Question: Can anybody tell me why this example doesn't work when I try to add a float in one of the columns?
It produces a type error () in the line at the bottom (<URL>.

: I narrowed it down. My operating system displays the float with a comma (3,2) for the decimals, but python uses a dot (3.2) for decimals. Is there an easy solution within the code, that allows the program to work on either operating system setting?
'''
from gi.repository import Gtk
class CellRendererTextWindow(Gtk.Window):
def __init__(self):
Gtk.Window.__init__(self, title="CellRendererText Example")
self.set_default_size(200, 200)
self.liststore = Gtk.ListStore(str, float)
self.liststore.append(["Measurement 1", 3.2])
self.liststore.append(["Measurement 2", 2.0])
self.liststore.append(["Measurement 3", 4.75])
treeview = Gtk.TreeView(model=self.liststore)
renderer_text = Gtk.CellRendererText()
column_text = Gtk.TreeViewColumn("Text", renderer_text, text=0)
treeview.append_column(column_text)
floatrenderer = Gtk.CellRendererText()
floatrenderer.set_property("editable", True)
column_editabletext = Gtk.TreeViewColumn("Value",
floatrenderer, text=1)
treeview.append_column(column_editabletext)
floatrenderer.connect("edited", self.text_edited)
self.add(treeview)
def text_edited(self, widget, path, number):
self.liststore[path][1] = number
win = CellRendererTextWindow()
win.connect("delete-event", Gtk.main_quit)
win.show_all()
Gtk.main()
'''
Original example from: <URL>
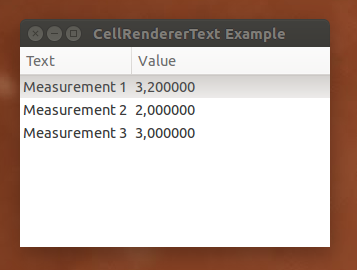
Answer: Ok found it:
<URL>
use:
'''
float("2,5".replace(',', '.'))
'''
or in my case:
'''
float(number.replace(',', '.'))
'''